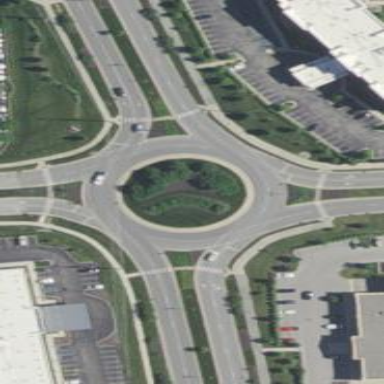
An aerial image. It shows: Tertiary road with asphalt surface leading to roundabout junction.